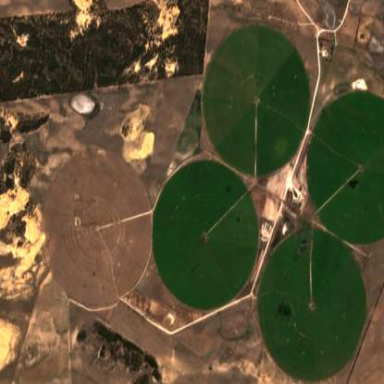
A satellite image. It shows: Center-pivot irrigated farmland.